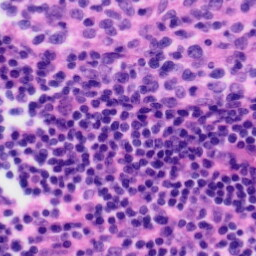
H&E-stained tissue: Tonsil